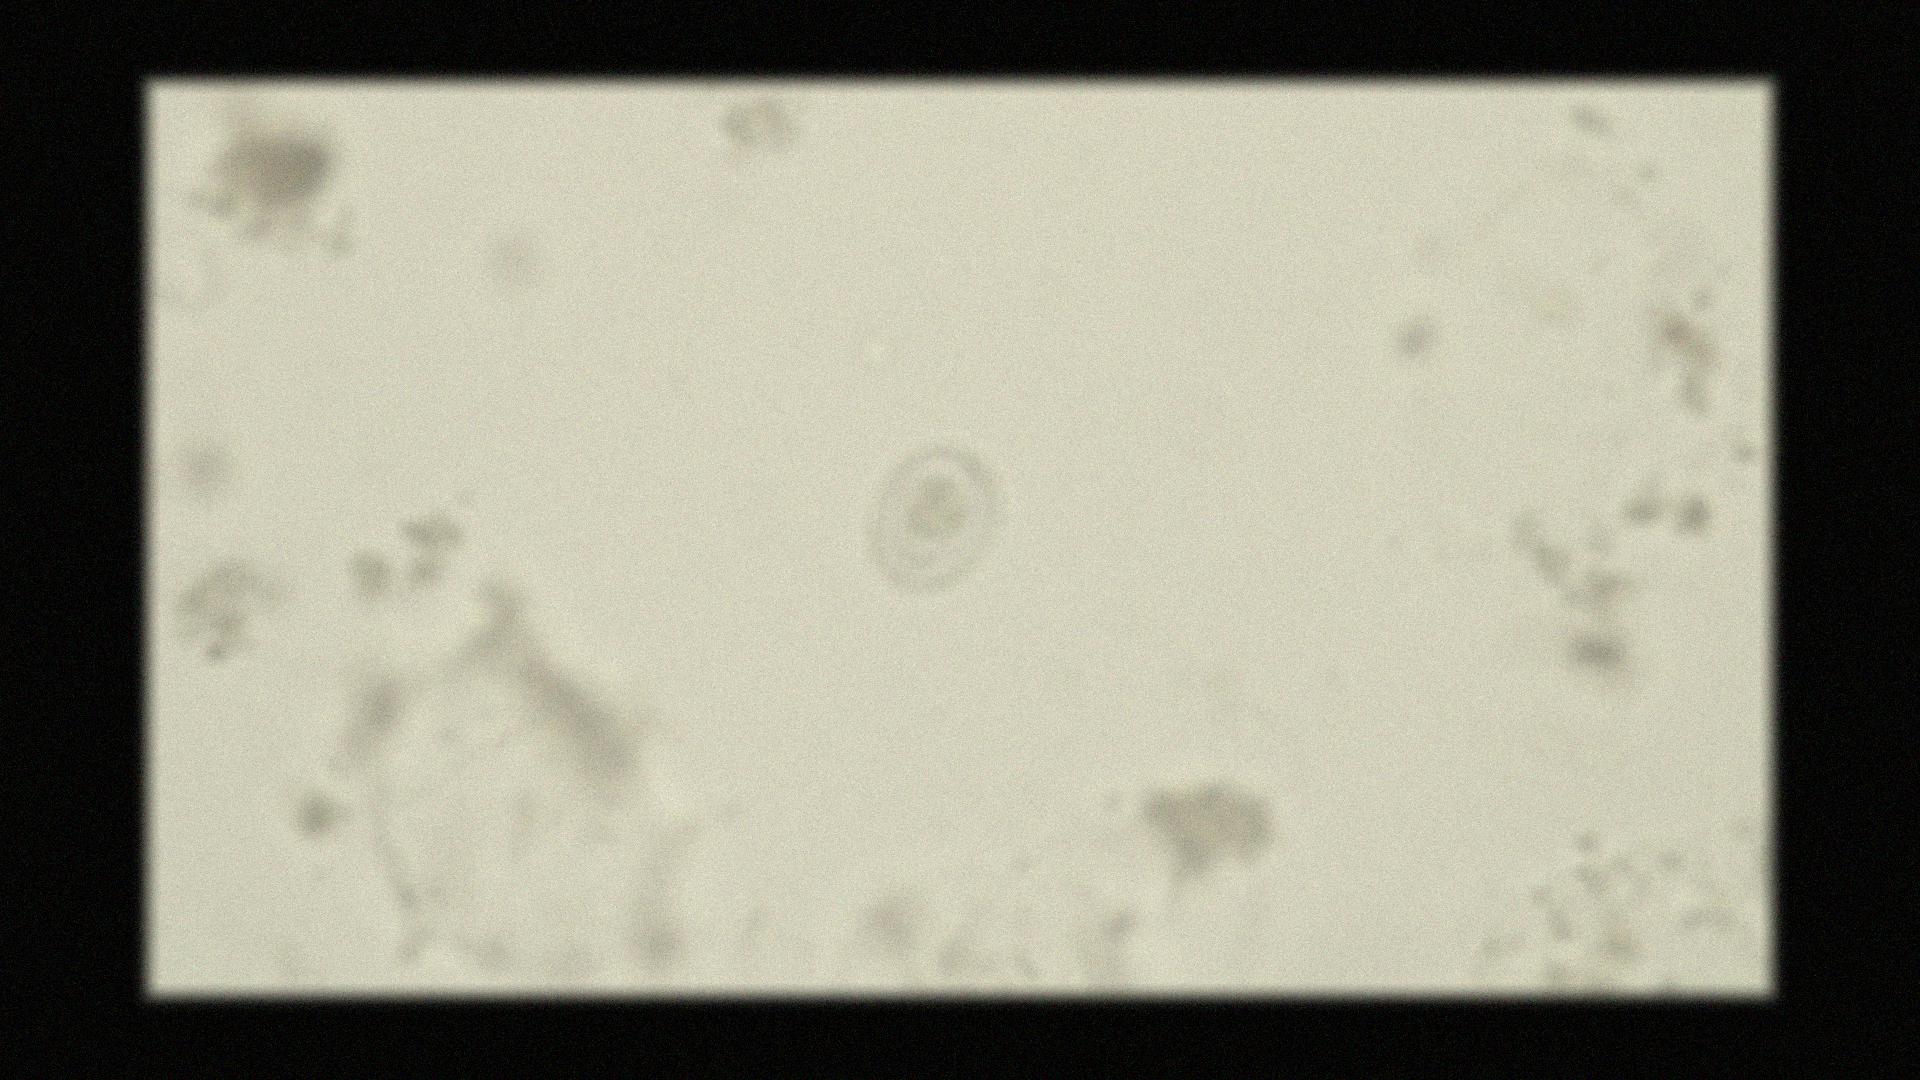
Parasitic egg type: Hymenolepis nana